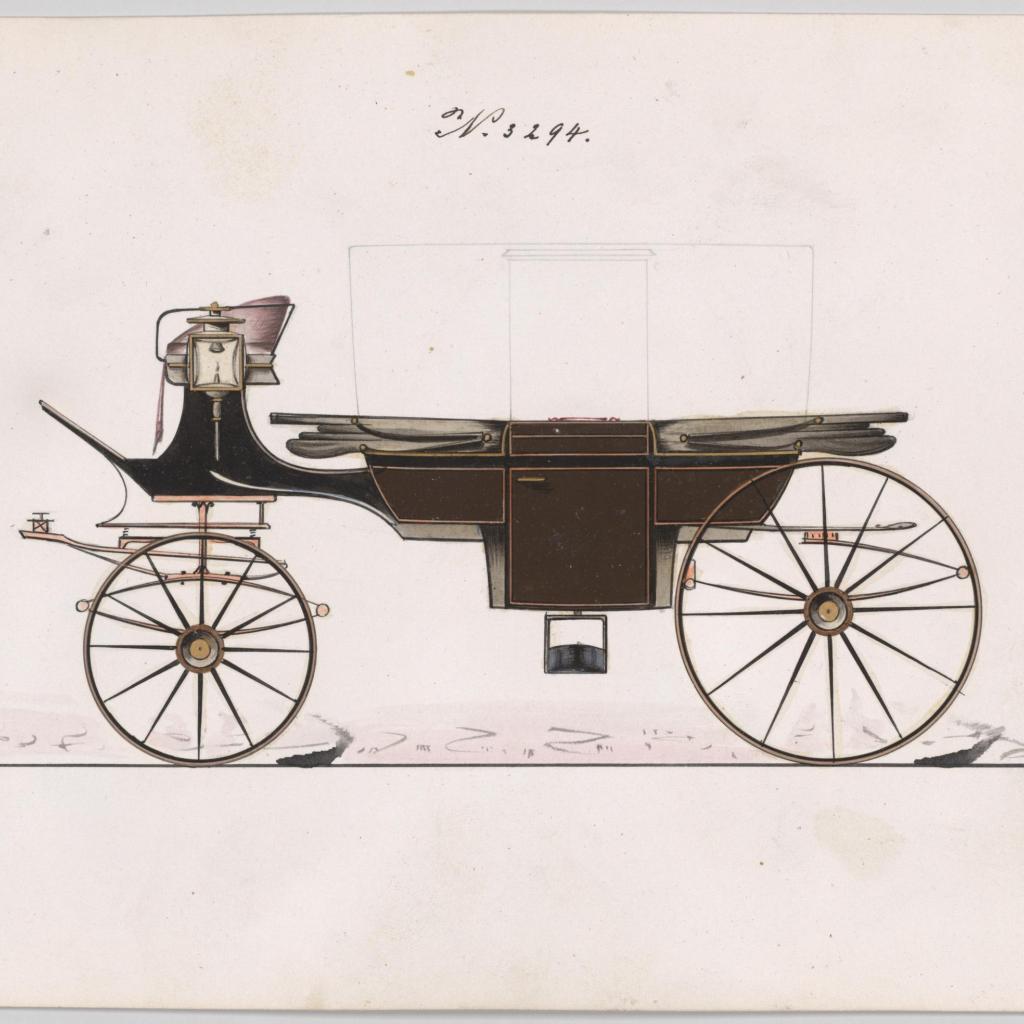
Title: Landau #3294
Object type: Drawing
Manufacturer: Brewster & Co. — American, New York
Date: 1877
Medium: Graphite, black ink, watercolor and gouache with gum arabic and metallic ink
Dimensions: sheet: 6 7/16 x 9 3/8 in. (16.4 x 23.8 cm)
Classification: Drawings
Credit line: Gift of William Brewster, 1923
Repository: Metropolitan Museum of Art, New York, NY